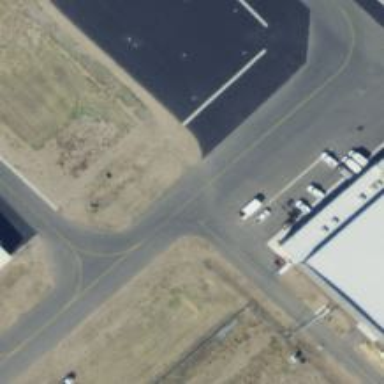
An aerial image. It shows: View of taxiway at the airport.